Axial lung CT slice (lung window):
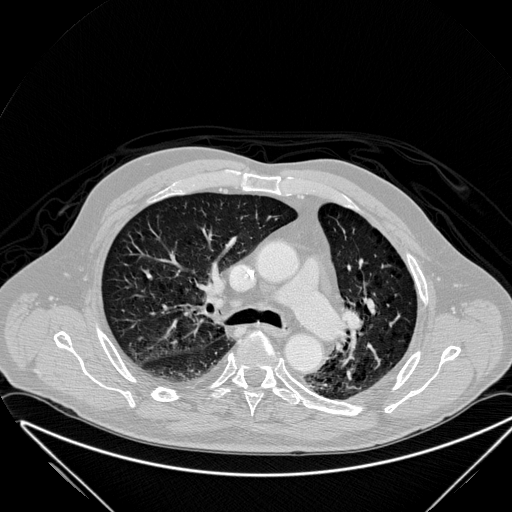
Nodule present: no